【题型】解答题　【知识点】立体几何　【难度】hard
在正方体$ABCD-A_1B_1C_1D_1$中，$M$，$N$，$P$分别为$C_1D_1$，$AD$，$CC_1$的中点，棱长为$a$。

\vspace{0.2cm}
(1) 请在图一作出过$M$，$N$，$P$三点的平面$\alpha$截正方体所得的截面$\beta$（保留作图痕迹）。

(2) 计算截面$\beta$的周长。

(3) 任作平面$\gamma$与对角线$AC_1$垂直，使平面$\gamma$与正方体$ABCD-A_1B_1C_1D_1$的每个面都有公共点，这样得到一个截面多边形，求该截面多边形的周长$l$和面积$s$的取值范围。
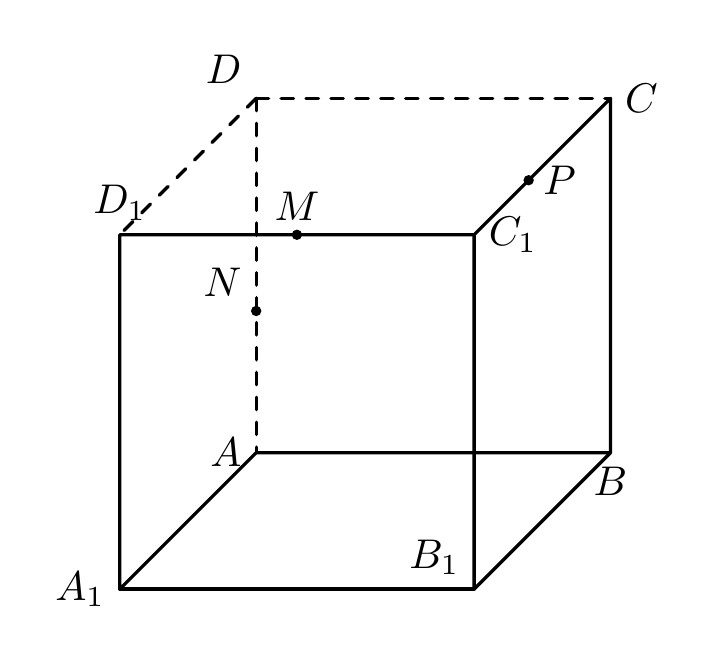
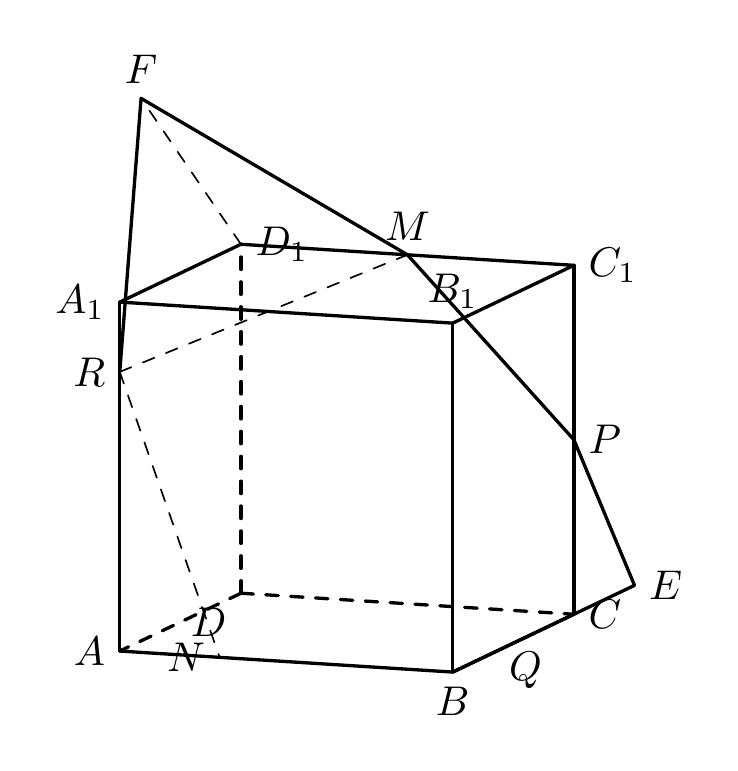
【解答】
\vspace{0.2cm}
\textbf{【答案】}
(1) 作图见解析；

(2) $\left(\sqrt{10}+\frac{\sqrt{2}}{2}\right)a$；

(3) $l=3\sqrt{2}a$，面积$S$的取值范围是$\left[\frac{\sqrt{3}}{2}a^2,\frac{3\sqrt{3}}{4}a^2\right]$。

\vspace{0.2cm}
\textbf{【分析】}
(1) 根据给定条件，利用平面的基本事实作出截面多边形。

(2) 利用平行线分线段成比例定理及勾股定理求出周长。

(3) 由线面垂直的性质可知截面多边形的边与所在的正方形的对角线平行，利用相似比即可求得截面周长，再构造截面图形，建立面积的函数关系并求出范围。

\vspace{0.2cm}
\textbf{【详解】}
(1) 画直线$MP$与线段$DC$，$DD_1$的延长线分别交于点$E$，$F$，连接$NE$，$NF$分别交$BC$，$A_1D_1$于$Q$，$R$，连接$MR$，$PQ$，则五边形$PQNRM$为截面$\beta$。

\vspace{0.2cm}
(2) 由$M$，$P$分别为$C_1D_1$，$CC_1$的中点，得$\angle FMD_1 = 45^\circ$，而$\angle FD_1M = 90^\circ$，则$D_1F = D_1M = \frac{a}{2}$，由$D_1R \parallel AD$，得$\frac{FR}{FN} = \frac{RD_1}{ND} = \frac{FD_1}{FD} = \frac{1}{3}$，$RD_1 = \frac{a}{6}$，
\[
MR = FR = \sqrt{\left(\frac{a}{6}\right)^2 + \left(\frac{a}{2}\right)^2} = \frac{\sqrt{10}a}{6},
\]
同理$PQ = EQ = \frac{\sqrt{10}a}{6}$，而$MP = \frac{\sqrt{2}a}{2}$，

所以截面$\beta$的周长$NR + MR + NQ + PQ + MP = 3MR + 3PQ + MP = \left(\sqrt{10}+\frac{\sqrt{2}}{2}\right)a$。

\vspace{0.2cm}
(3) 在正方体$ABCD-A_1B_1C_1D_1$中，连接$A_1B$，$A_1D$，$BD$，$AB_1$，$AB_1 \perp A_1B$，

由$B_1C_1 \perp$平面$ABB_1A_1$，$A_1B \subset$平面$ABB_1A_1$，得$B_1C_1 \perp A_1B$，

又$AB_1 \cap B_1C_1 = B_1$，$AB_1$，$B_1C_1 \subset$平面$AB_1C_1$，则$A_1B \perp$平面$AB_1C_1$，

又$AC_1 \subset$平面$AB_1C_1$，于是$A_1B \perp AC_1$，同理$AC_1 \perp BD$，而$A_1B \cap BD = B$，

则$AC_1 \perp$平面$A_1BD$，又$AC_1 \perp$平面$\gamma$，则平面$\gamma \parallel$平面$A_1BD$，

令平面$\gamma \cap$平面$ABB_1A_1 = KL$，而平面$A_1BD \cap$平面$ABB_1A_1 = A_1B$，则$KL \parallel A_1B$，

同理得平面$\gamma$与正方体$ABCD-A_1B_1C_1D_1$其他各面的交线都与所在正方形的对角线平行，

令$\frac{KL}{A_1B} = \lambda$，则$\frac{B_1K}{A_1B_1} = \lambda$，$\frac{JK}{B_1D_1} = \frac{A_1K}{A_1B_1} = 1 - \lambda$，
\[
KL + JK = \sqrt{2}a\lambda + \sqrt{2}a(1 - \lambda) = \sqrt{2}a,
\]
同理$IJ + IH = GH + GL = \sqrt{2}a$，

所以该截面多边形的周长$l = 3\sqrt{2}a$。

由截面与正方体$ABCD-A_1B_1C_1D_1$各面的交线平行于所在正方形的对角线，

得不论六边形$GHIJKL$如何平行移动，它的每个内角都是$120^\circ$，且相邻邻边长的和为$\sqrt{2}a$，

边长为$\sqrt{2}a$的菱形$GTJS$中，$\angle GSJ = 60^\circ$，在$SG$，$TG$上分别取点$L$，$H$，

使$GH = SL$，过$L$，$H$作$JG$的平行线交$SJ$，$TJ$分别于$K$，$I$，

则六边形$GHIJKL$的每个内角都是$120^\circ$，任意相邻相邻边长的和为$\sqrt{2}a$，

$KL = \sqrt{2}a\lambda$，$JK = \sqrt{2}a(1 - \lambda)$，六边形$GHIJKL$的面积$S = 2S_{\triangle TGJ} - S_{\triangle THI} - S_{\triangle SKL}$
\[
\begin{aligned}
&= (\sqrt{2}a)^2 \sin 60^\circ - \frac{1}{2}(\sqrt{2}a\lambda)^2 \sin 60^\circ - \frac{1}{2}[\sqrt{2}a(1 - \lambda)]^2 \sin 60^\circ \\
&= \sqrt{3}a^2 - \frac{\sqrt{3}a^2}{2}[\lambda^2 + (1 - \lambda)^2] = \sqrt{3}a^2 - \frac{\sqrt{3}a^2}{2}(2\lambda^2 - 2\lambda + 1) = \frac{3\sqrt{3}}{4}a^2 - \sqrt{3}a^2\left(\lambda - \frac{1}{2}\right)^2,
\end{aligned}
\]
$0 \le \lambda \le 1$，$0 \le \left(\lambda - \frac{1}{2}\right)^2 \le \frac{1}{4}$，$\frac{\sqrt{3}a^2}{2} \le S \le \frac{3\sqrt{3}}{4}a^2$，

所以截面多边形面积的取值范围是$\left[\frac{\sqrt{3}}{2}a^2,\frac{3\sqrt{3}}{4}a^2\right]$。

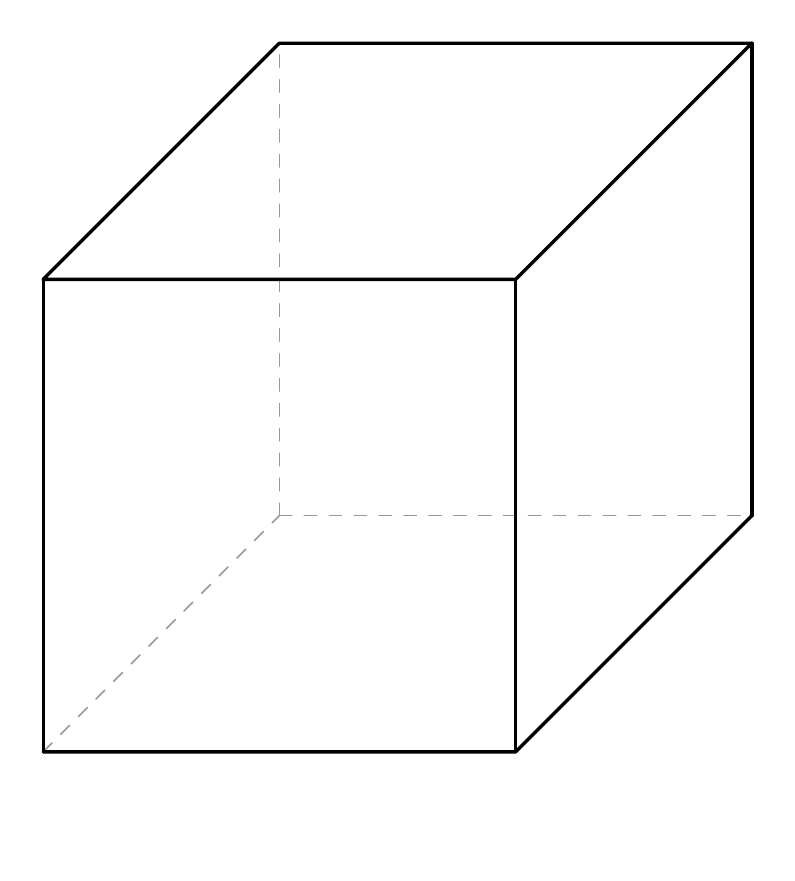
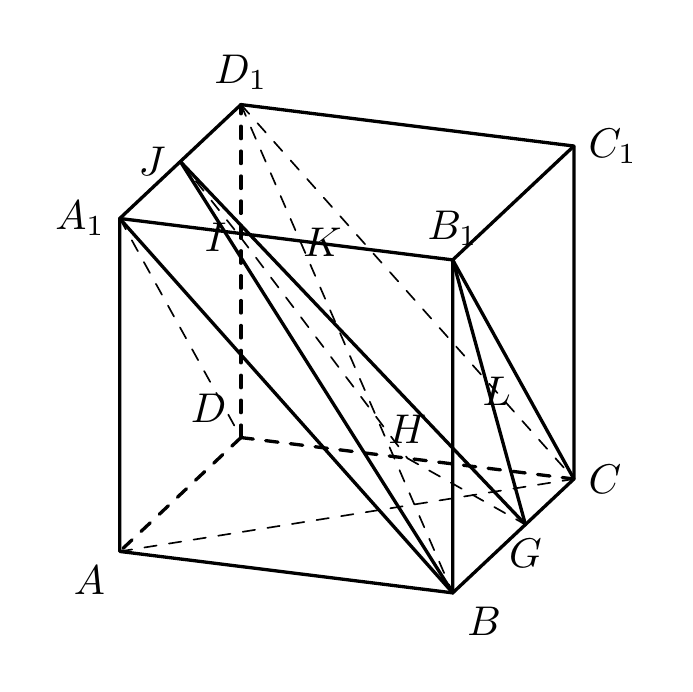
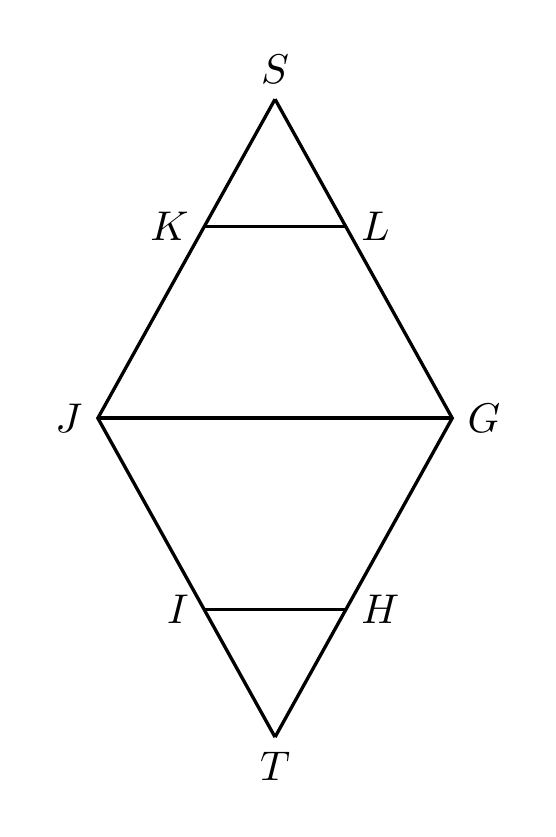